Среди выданного вам оборудования имеется вакуумная пробирка — устройство для забора крови. Внутри такой пробирки можно создать давление меньше атмосферного. Для забора крови врач использует двустороннюю иглу: один её конец он вводит в вену пациента, а вторым протыкает резиновую крышечку в пробирке. Из-за разницы давлений кровь поступает в пробирку.
Измерьте объём воздуха $V_1$ в пробирке, плотно закрытой крышкой. Крышку с пробирки при этом можно снимать.
Измерьте давление воздуха $p_x$ в пробирке . Для этого запросите новую пробирку. Вы можете просить новую пробирку несколько раз. Атмосферное давление принять равным $p_0=100\text{ кПа}$.
При протекании жидкости по игле объёмный расход жидкости $Q={\Delta V}/{\Delta t}\ [\text{мкл}/\text{c}]$ зависит от разницы давлений ${\Delta p}\ [\text{кПа}]$ на концах иглы. Измерьте данную зависимость.
Опишите зависимость $Q({\Delta p})$ наиболее простой математической функцией. Для этого определите вид функции и её коэффициенты, построив график этой зависимости.  Инструкцию по использованию секундомера смотрите на обороте.
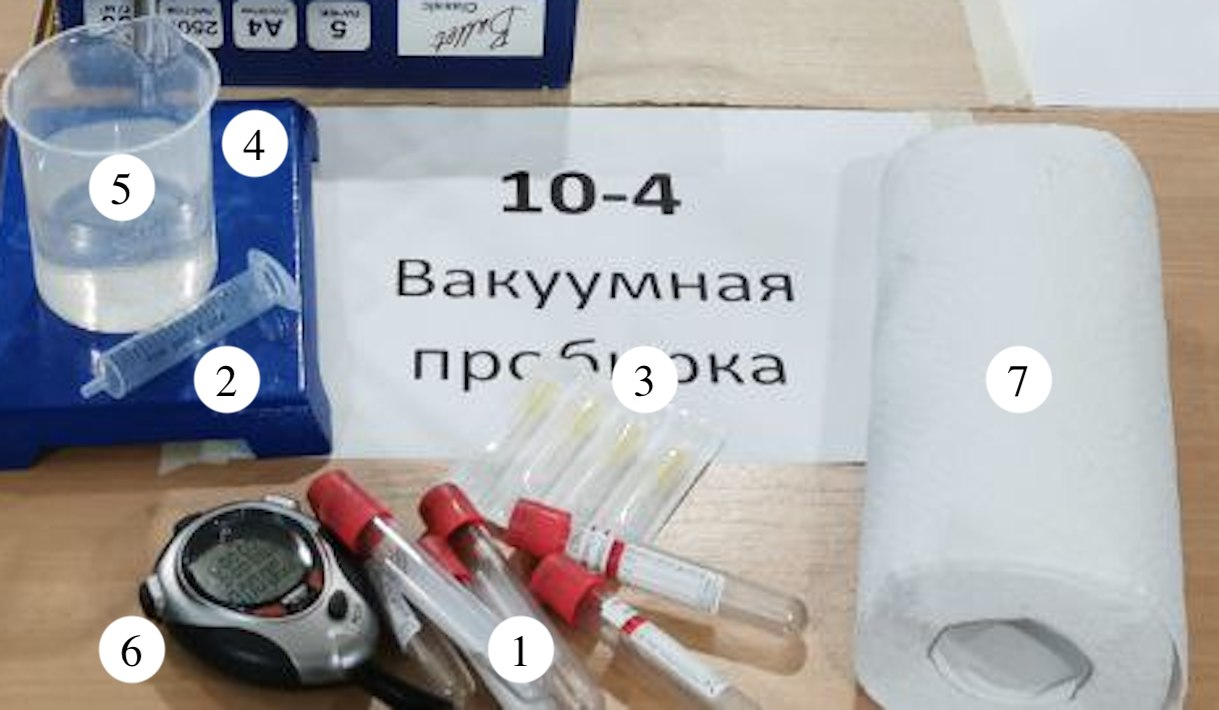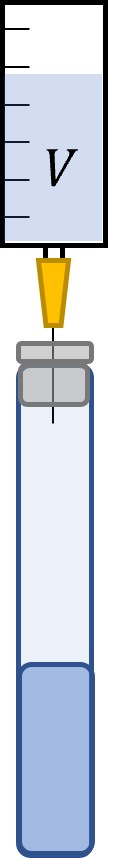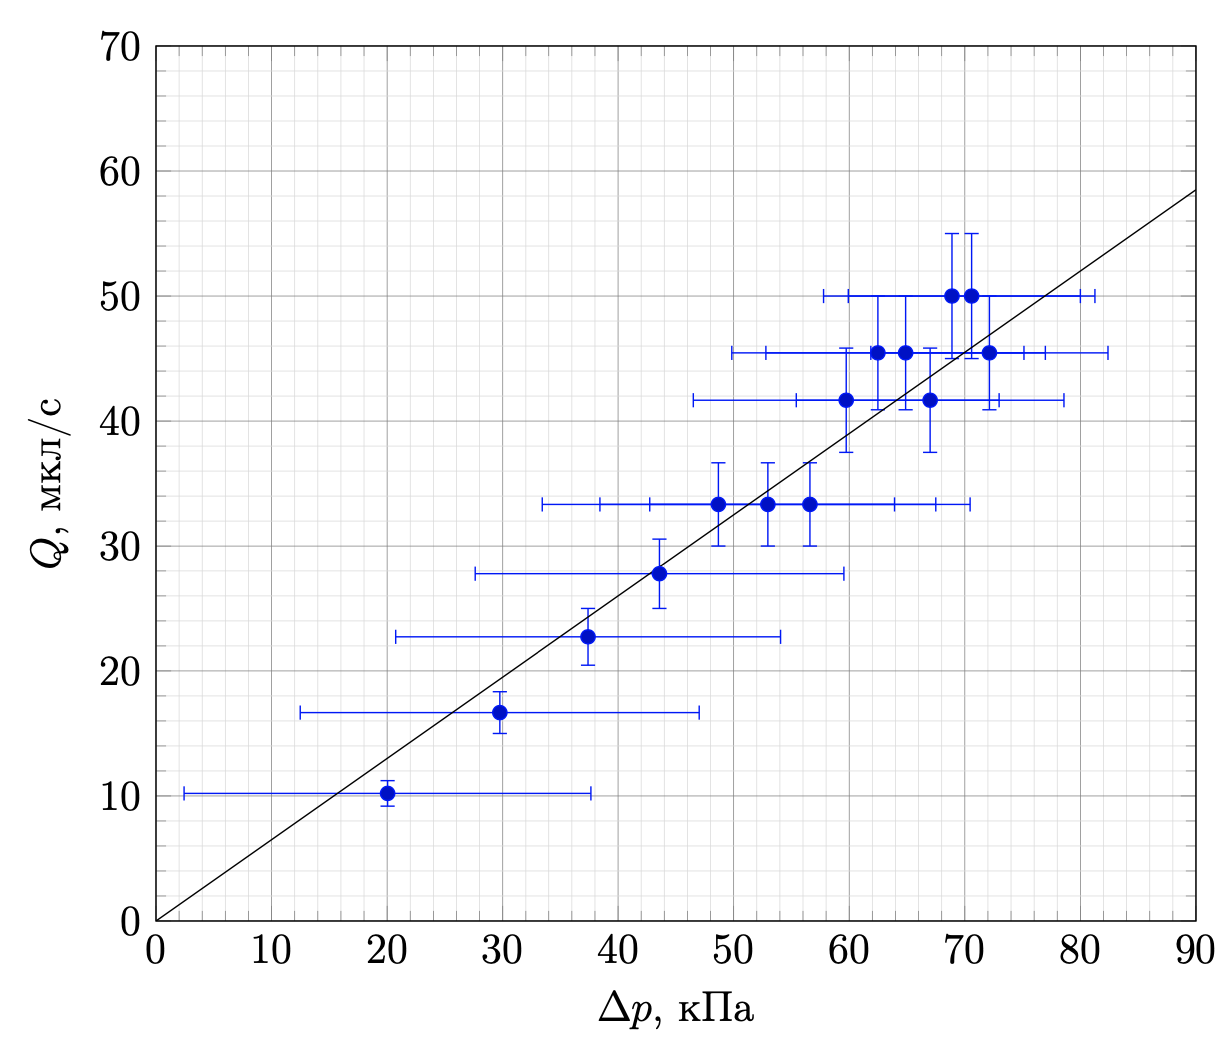
Измерьте объём воздуха $V_1$ в пробирке, плотно закрытой крышкой. Крышку с пробирки при этом можно снимать.
Решение: Снимем крышку с пробирки. Нальем в пробирку воду до краев. Проткнем пробку иглой. Наденем крышку на пробирку прикладывая некоторые усилия. Излишки воды выйдут из пробирки либо через края крышки, либо через иглу. После того, как крышка будет надета полностью, снимем ее. Воду из пробирки выльем в резервуарную часть шприца, предварительно надев на его носик иглу, чтобы вода практически из него не выливалась. Запишем значение объема воды в шприце:
Ответ: \[V_1=(10.50\pm0.25)~ мл\]

Измерьте давление воздуха $p_x$ в пробирке на момент выдачи . Для этого запросите новую пробирку. Вы можете просить новую пробирку несколько раз. Атмосферное давление принять равным $p_0=100\text{ кПа}$.
Решение: Нальем в резервуарную часть шприца воду до отметки в $V_0=(10.00\pm0.25)~ мл$, предварительно надев на его носик иглу. Возьмем новую пробирку и проткнем иглой шприца крышку пробирки. Вода начнет поступать в пробирку (рис. 1).  Измерим зависимость объема воды в шприце $V$ от времени, отмечая моменты времени, когда уровень воды пересекает деления на шприце. Занесем результаты измерений в таблицу. По прошествии приблизительно двух минут вода практически перестанет протекать по игле. Но все же ее небольшой поток сохраняется. Поэтому подождем еще около $10~минут$ пока уровень перестанет меняться окончательно в пределах точности измерений. Последнее можно проверить оставив пробирку в таком состоянии еще на большой промежуток времени. Вода окончательно перестает течь по игле, когда разность давлений на ее концах равна поправке Лапласа для капельки, образующейся на конце иглы. Это давление пренебрежимо мало по сравнению с измеряемым, поэтому в расчетах будем им пренебрегать. Также мало и давление гидростатического столба, образованного водой в шприце. Объем воды в шприце по истечении $10~минут$ составляет $V_3=(2.50\pm0.25)~ мл$. Тогда объем воздуха в пробирке в этом случае составляет: \begin{equation} V_2=V_1-(V_0-V_3)=(3.00\pm0.75) \ \text{мл}. \end{equation} Давление воздуха в этом состоянии равно атмосферному $p_0$. Тогда в соответствии с законом Бойля-Мариотта можем записать для воздуха в шприце: \begin{equation} p_0 V_2=p_x V_1. \end{equation} Откуда искомое давление: Погрешность оценим через сумму относительных погрешностей объемов $V_1$ и $V_2$:
Ответ: \begin{equation} p_x=p_0 \frac{V_2}{V_1} = (29\pm9) \ \text{кПа} \end{equation}  Погрешность оценим через сумму относительных погрешностей объемов $V_1$ и $V_2$:
Ответ: \begin{equation} \sigma_{p_x}=p_x (\varepsilon_{V_1}+\varepsilon_{V_2})=9 \ \text{кПа}\end{equation}

При протекании жидкости по игле объёмный расход жидкости $Q={\Delta V}/{\Delta t}\ [\text{мкл}/\text{c}]$ зависит от разницы давлений ${\Delta p}\ [\text{кПа}]$ на концах иглы. Измерьте данную зависимость.
Решение: Аналогично найдем давления в шприце в промежуточные моменты времени: \begin{equation} p=p_0 \frac{V_2}{V_1-(V_0-V)}. \end{equation} Тогда для разности давлений на концах иглы: \begin{equation} \Delta p=p_0-p=p_0\Big(1-\frac{V_1-(V_0-V_3)}{V_1-(V_0-V)}\Big)=p_0\frac{V-V_3}{V_1-(V_0-V)} \end{equation} Для расчета погрешностей давлений воспользуемся формулой: \begin{equation} \sigma_{\Delta p}=\Delta p\Big(\frac{2\sigma_V}{V-V_3}+\frac{3\sigma_V}{V_1-(V_0-V)}\Big), \end{equation} где $\sigma_V=0.25 мл$. Объемный расход жидкости $Q$ посчитаем как отношение изменения объема в шприце к времени, за которое оно произошло. Погрешность объемного расхода будем оценивать, исходя из погрешности времени прохождения мениска жидкости расстояния между двумя делениями. Оценим ее как $10\%$ от измеренных времен. То есть относительную погрешность измерения объемного расхода также оценим в $10\%$. Нанесем на график точки объемного расхода и средней разности давлений за расчетный промежуток времени. $t, ~с$01121314354657792107122140162192241$V, ~мл$10.09.59.08.58.07.57.06.56.05.55.04.54.03.53.0 | $t, ~с$ | 0 | 11 | 21 | 31 | 43 | 54 | 65 | 77 | 92 | 107 | 122 | 140 | 162 | 192 | 241 | | --- | --- | --- | --- | --- | --- | --- | --- | --- | --- | --- | --- | --- | --- | --- | --- | | $V, ~мл$ | 10.0 | 9.5 | 9.0 | 8.5 | 8.0 | 7.5 | 7.0 | 6.5 | 6.0 | 5.5 | 5.0 | 4.5 | 4.0 | 3.5 | 3.0 |
Ответ: | $\Delta p, ~кПа$ | 72 | 71 | 69 | 67 | 65 | 62 | 60 | 57 | 53 | 49 | 44 | 37 | 30 | 20 | | --- | --- | --- | --- | --- | --- | --- | --- | --- | --- | --- | --- | --- | --- | --- | | $\sigma_{\Delta p}, ~кПа$ | 10 | 11 | 11 | 12 | 12 | 13 | 13 | 14 | 15 | 15 | 16 | 17 | 17 | 18 | | $Q, ~мкл/с$ | 45 | 50 | 50 | 42 | 45 | 45 | 42 | 33 | 33 | 33 | 28 | 23 | 17 | 10 | | $\sigma_Q, ~мкл/с$ | 5 | 5 | 5 | 4 | 5 | 5 | 4 | 3 | 3 | 3 | 3 | 2 | 2 | 1 | Ответ: $\Delta p, ~кПа$7271696765626057534944373020$\sigma_{\Delta p}, ~кПа$1011111212131314151516171718$Q, ~мкл/с$4550504245454233333328231710$\sigma_Q, ~мкл/с$55545543333221

Опишите зависимость $Q({\Delta p})$ наиболее простой математической функцией. Для этого определите вид функции и её коэффициенты, построив график этой зависимости.
Ответ: Видно, что точки можно описать прямой пропорциональностью с угловым коэффициентом $k=(0.65\pm0.10) \ \text{мкл}/(\text{c}\cdot\text{кПа})$.
Темы:
E, Термодинамика, IEPhO, Уравнение состояния идеального газа, Течение газа, Давление